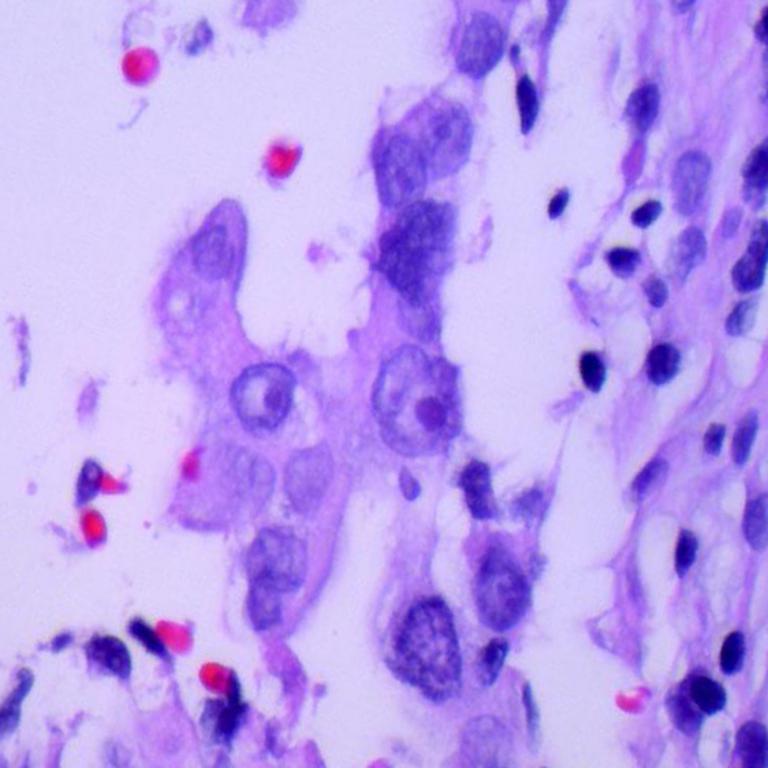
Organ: lung
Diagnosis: adenocarcinomas